Question: I have a web site using MvcSiteMapProvider for the main navigation. I have run into a scenario that I'm unable to figure out.
My site has the following navigation:

The site map looks like:
'''
<?xml version="1.0" encoding="utf-8" ?>
<mvcSiteMap xmlns="http://mvcsitemap.codeplex.com/schemas/MvcSiteMap-File-3.0" enableLocalization="true">
<mvcSiteMapNode title="Look Up" controller="Lookup" action="Index">
<mvcSiteMapNode title="PackingList" controller="PackingList" action="Index">
<mvcSiteMapNode title="Configuration" controller="Configuration" action="Printers">
<mvcSiteMapNode title="Printers" controller="Configuration" action="Printers" />
<mvcSiteMapNode title="Quick List" controller="Configuration" action="QuickList" />
</mvcSiteMapNode>
</mvcSiteMapNode>
</mvcSiteMap>
'''
I have not been able to figure out how to properly leverage the site map for the side tab navigation reliably. I also need to have the Configuration tab remain selected as well as the active side tab.
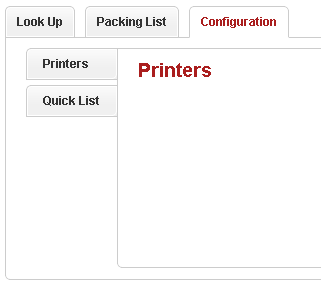
Answer: When two nodes have the same controller and action name, the SiteMapProvider cannot determine which node is active, and it always chooses the first matching node, in this case 'Configuration'.
The only way to make both nodes selected is:
1. Use a different action of the printers menu
2. Changed the display template to indicate the nodes in the current path with a CSS class or a like